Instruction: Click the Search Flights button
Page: home
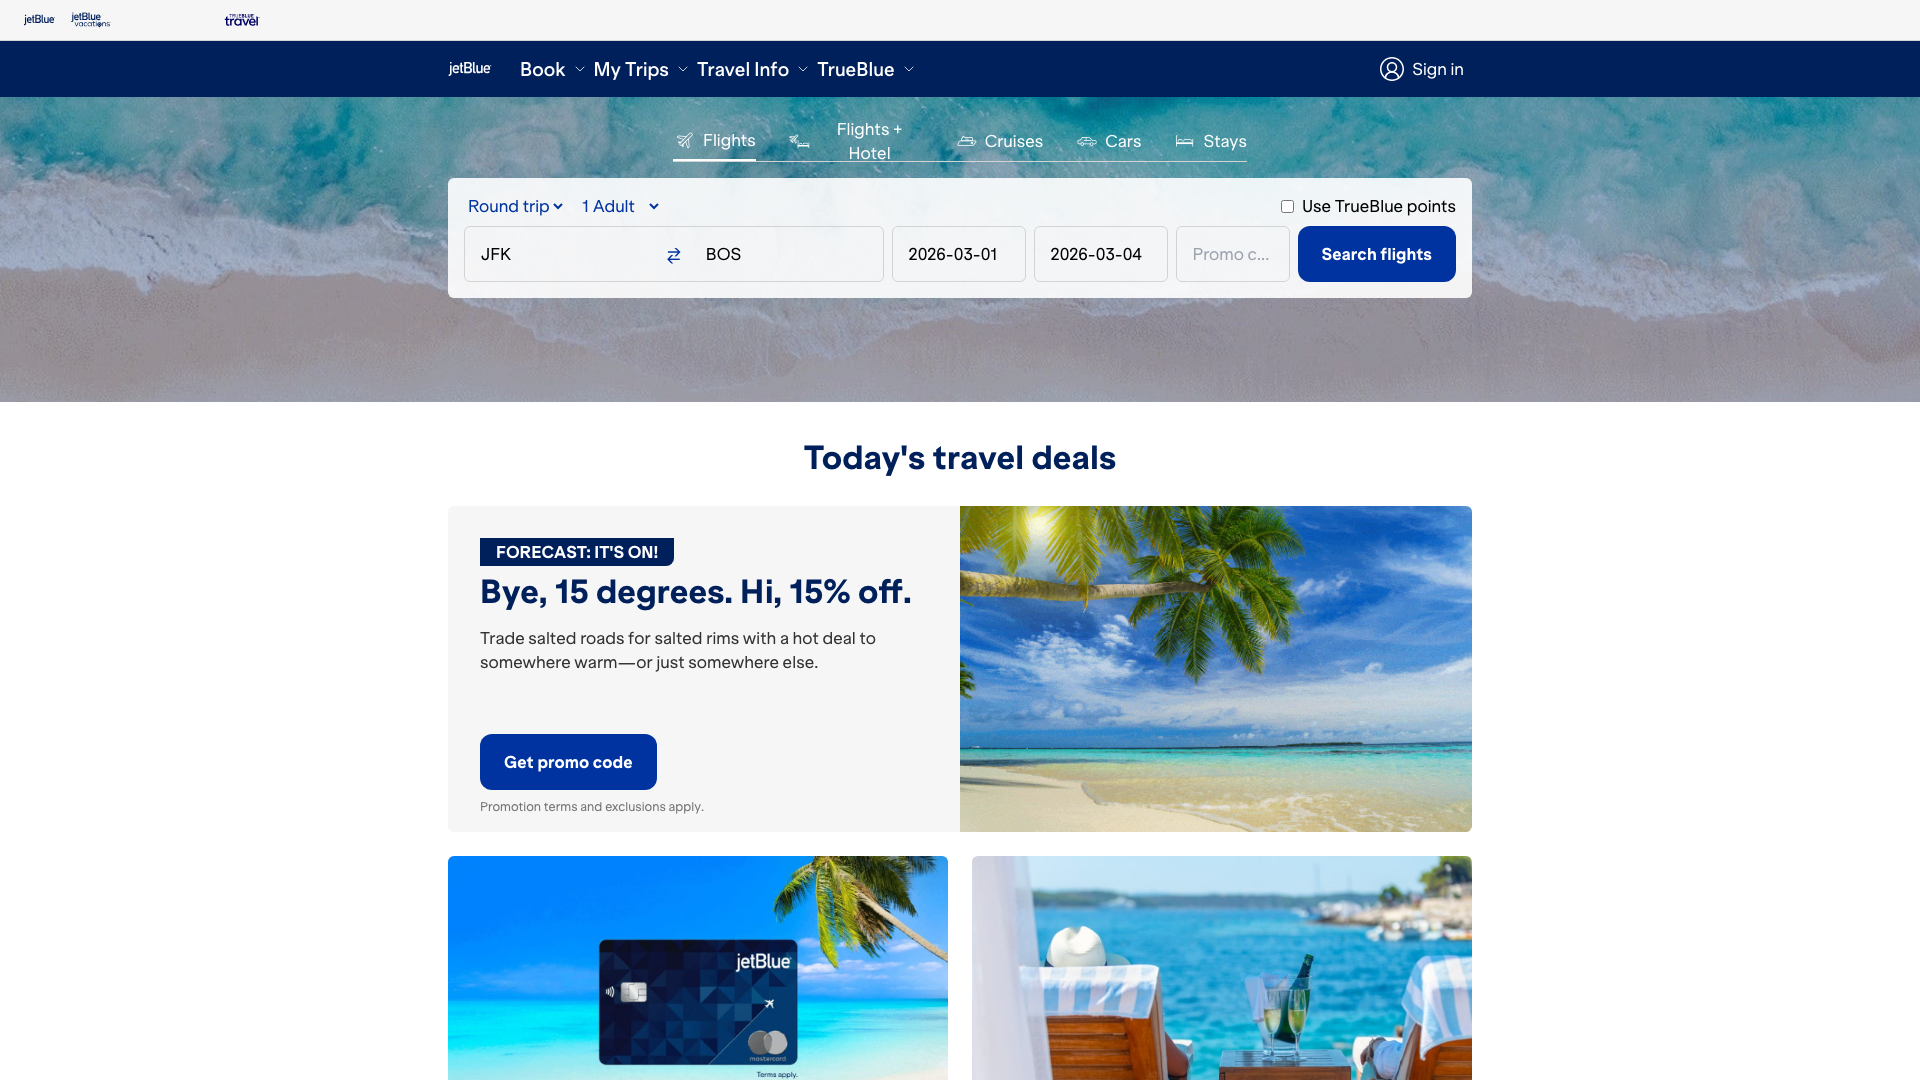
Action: click